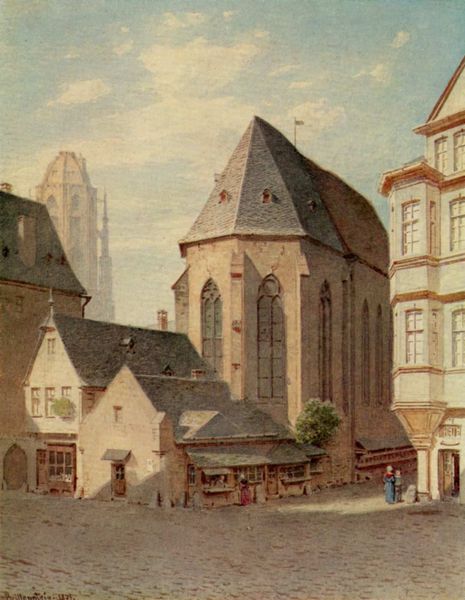
Titel: Frankfurt am Main, Johanniterhof
Künstler: Carl Theodor Reiffenstein
Standort: Frankfurt (am Main)
Institution: Historisches Museum
Schlagwörter: baum, blau, blätter, gemälde, himmel, laub, schatten, weiß, wolken, aquarell, frauen, grün, impressionismus, kirchturm, menschen, mädchen, ocker, stadt, braun, fenster, frankreich, frau, glas, grau, hell, hintergrund, holz, licht, pastell, strasse, säule, tür, zeichnung, ölbild, dach, gebäude, haus, rot, beige, leute, malerei, alt, architektur, blass, mensch, stein, bild, öl, häuser, morgen, busch, büsche, kirche, sonne, wege, boden, kind, mutter, personen, gotik, dachziegel, genre, kamin, schornstein, turm, deutschland, himmelblau, sommer, ansicht, fassade, fassaden, gasse, geschäft, pflaster, türen, fahne, mittag, leer, dorf, dächer, giebel, ziegel, geschäfte, laden, läden, markt, platz, pilaster, kuppel, matt, leiter, luft, staffage, spitz, aqarell, tor, anbau, kirchen, stadtansicht, pärchen, eingang, erker, nische, eckhaus, wohnhaus, kloster, rundfenster, dom, dachfenster, gauben, mauerwerk, kopfsteinpflaster, pflasterstein, pflastersteine, einkaufen, kiosk, koloriert, topografie, münster, sonnig, kathedrale, fries, fensterreihen, kirchenschiff, kaputt, gesims, risalit, gotisch, spitzbogen, schiefer, walmdach, mansarde, mittelalter, apsis, chor, marktplatz, etagen, gaube, kaufen, vordach, stockwerke, bau, dachboden, lanzettfenster, sakralbau, osten, rinne, staffagefiguren, dachrinne, basilika, lisenen, maßwerk, nischen, pultdach, pyramidendach, first, strebewerk, chorabschluss, okolus, anbauten, strebepfeiler, touristen, holztüren, kirchenfenster, morgens, spitzbogenfenster, köln, polygonal, trum, mansarden, flandern, kirchgänger, maßwerkfenster, fahn, menschens, gemäld, freiburg, eckerker, tär, dachkallen, kirchfenster, m,enschen, nrw, ostabschnitt, turm+, laukathdrale, kirchenfensrer